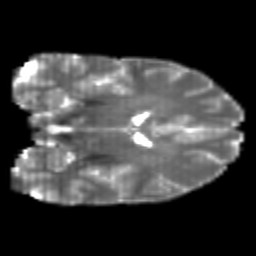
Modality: T2w
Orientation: coronal
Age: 24
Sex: male
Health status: healthy
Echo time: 0.074 s